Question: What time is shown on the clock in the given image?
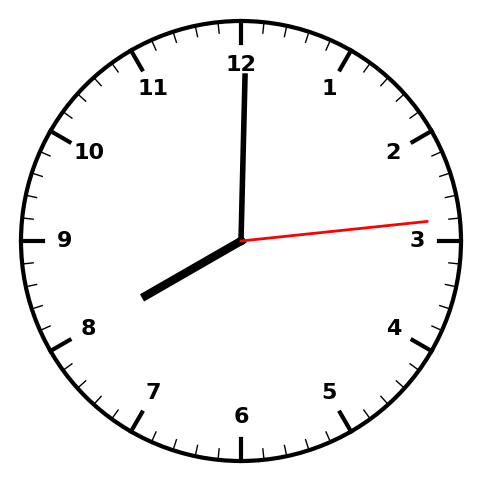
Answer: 08:00:14